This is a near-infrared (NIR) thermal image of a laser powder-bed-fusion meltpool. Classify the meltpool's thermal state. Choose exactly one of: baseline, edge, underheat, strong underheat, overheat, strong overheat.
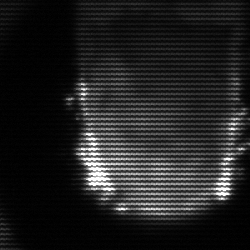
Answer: baseline